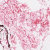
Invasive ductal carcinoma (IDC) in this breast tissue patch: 0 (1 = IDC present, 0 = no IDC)